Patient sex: F
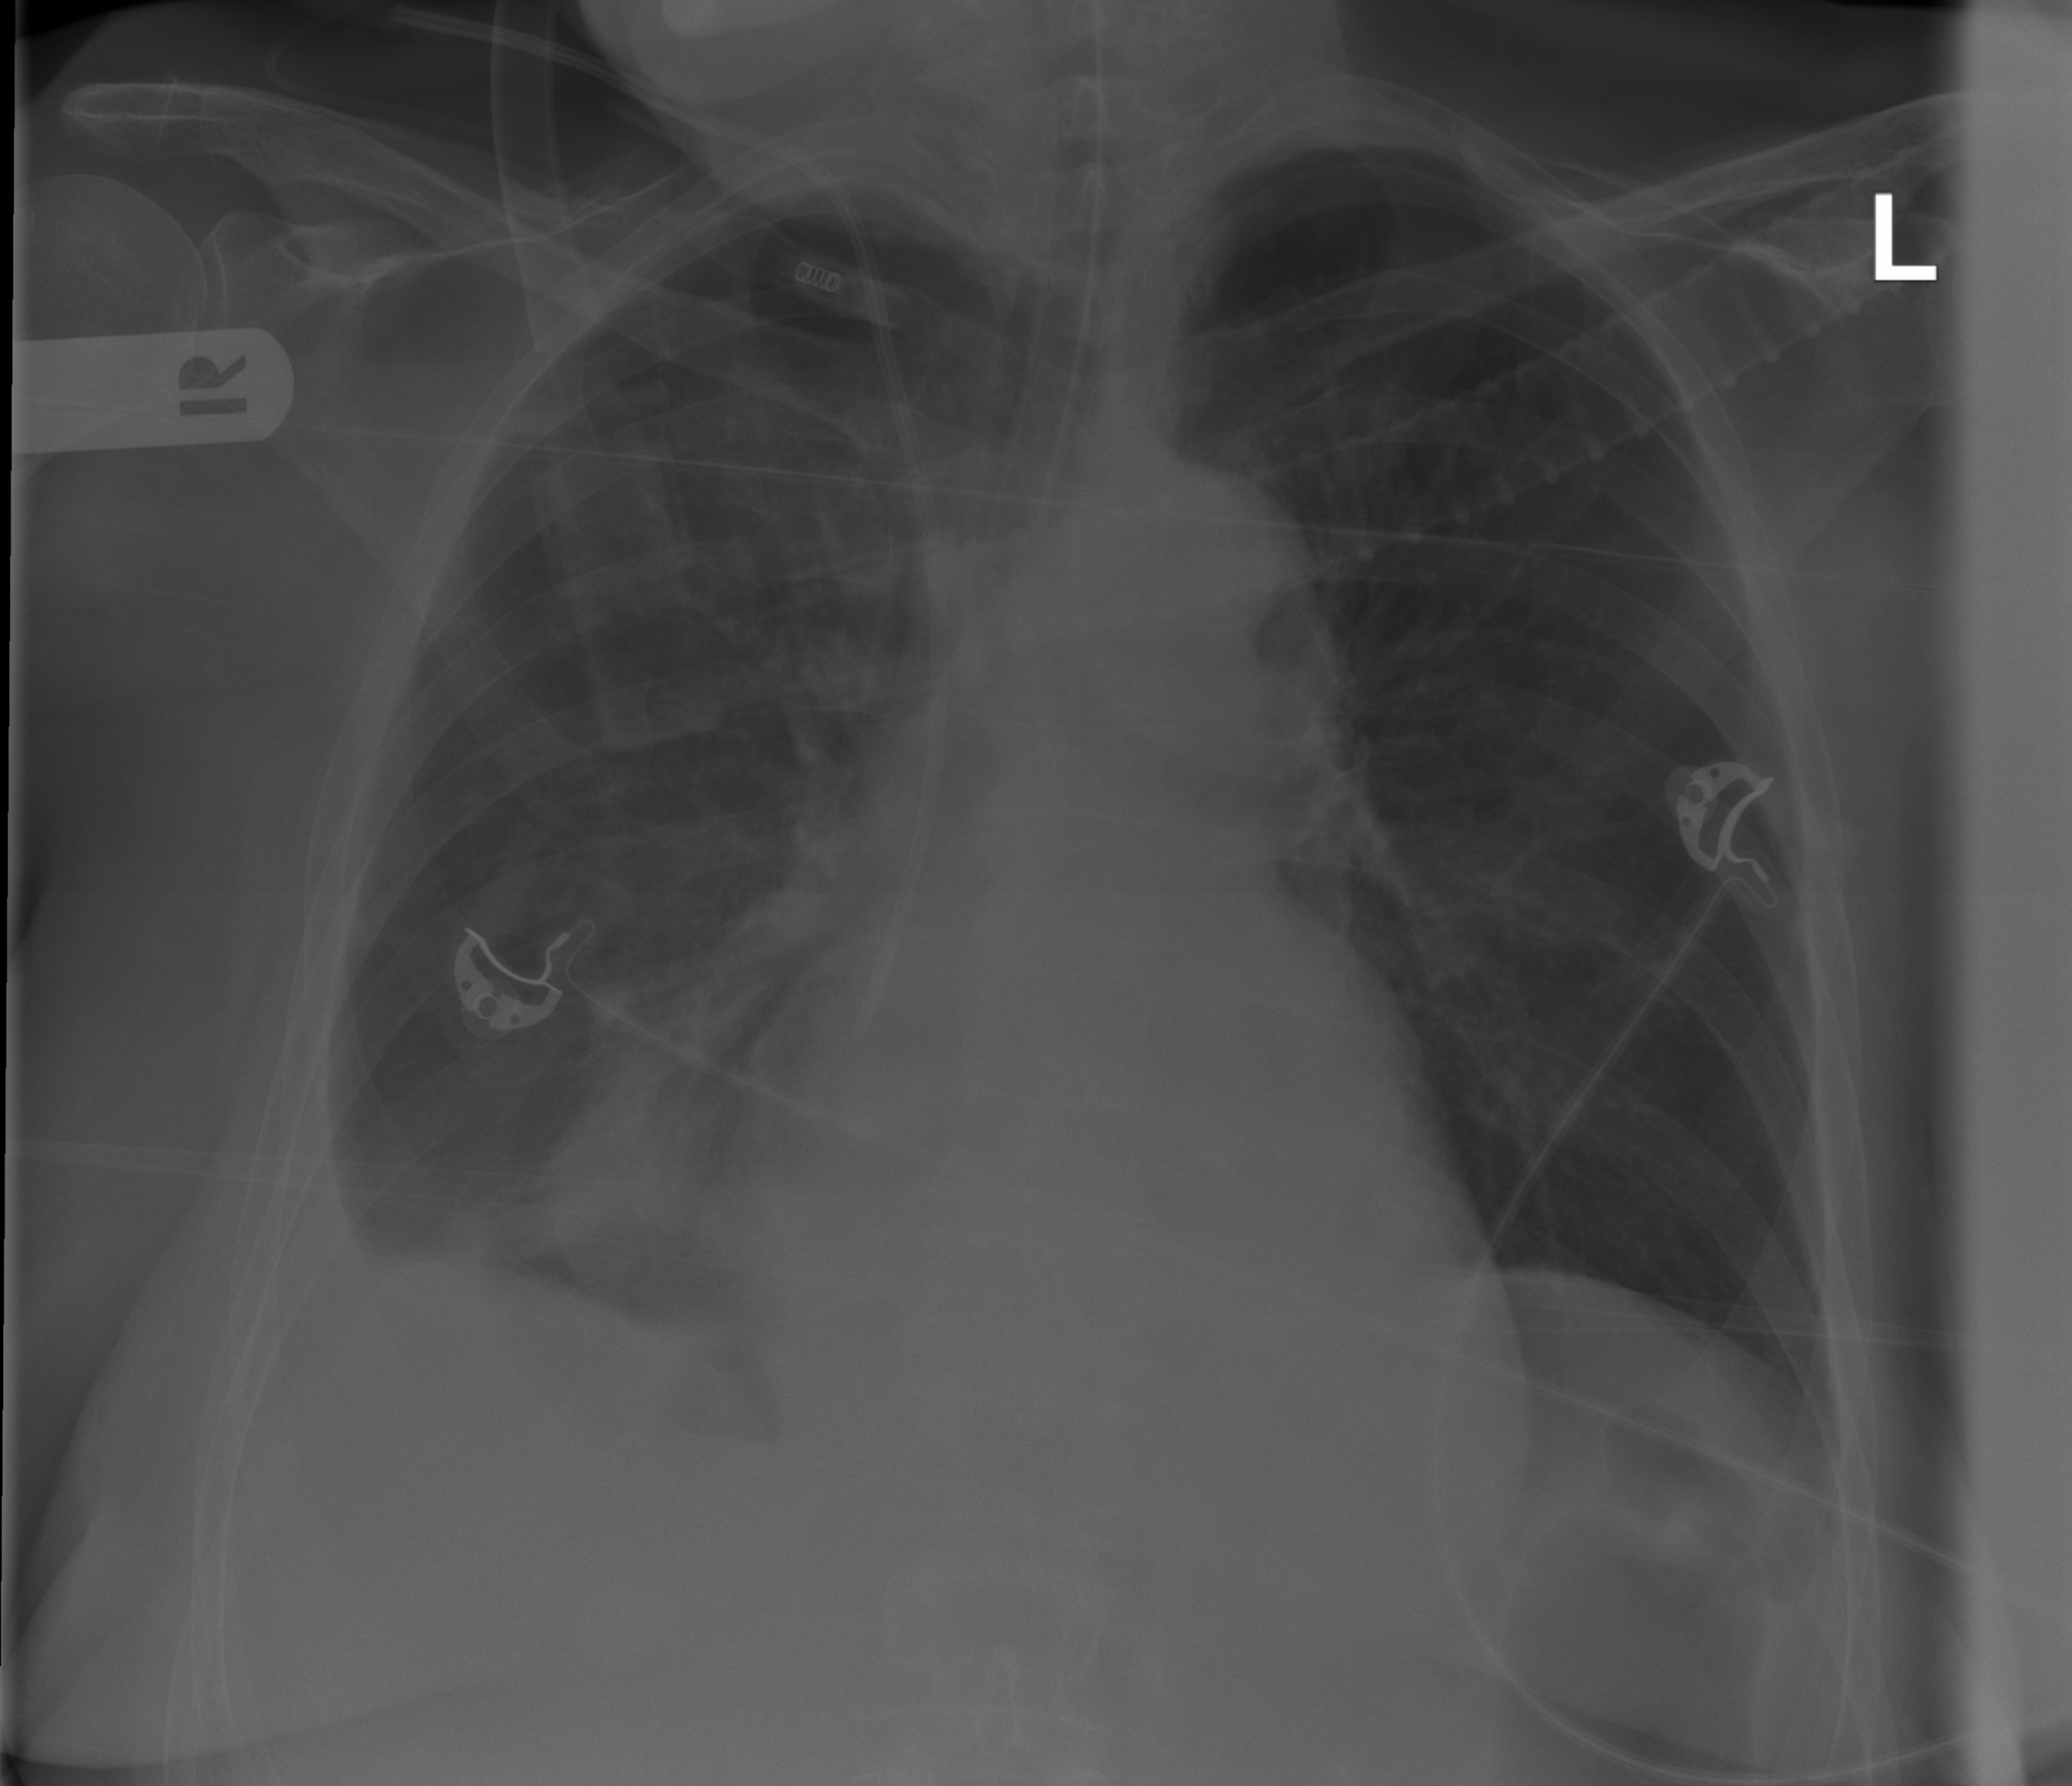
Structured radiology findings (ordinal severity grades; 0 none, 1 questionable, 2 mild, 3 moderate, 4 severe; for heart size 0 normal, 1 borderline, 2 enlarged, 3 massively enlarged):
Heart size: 0
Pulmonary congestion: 0
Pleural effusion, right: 2
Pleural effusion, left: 0
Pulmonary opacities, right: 3
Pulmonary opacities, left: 0
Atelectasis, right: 0
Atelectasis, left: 0